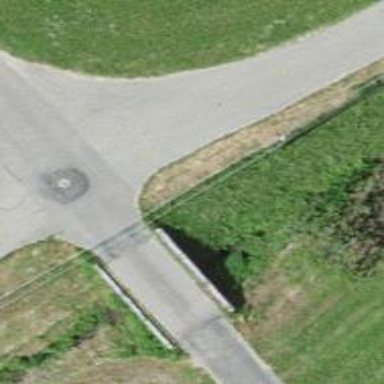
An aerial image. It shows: Service road that includes bridge.